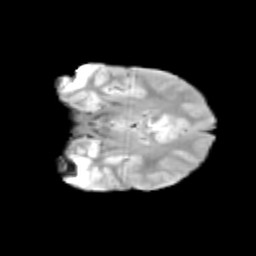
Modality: T2w
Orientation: coronal
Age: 11
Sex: female
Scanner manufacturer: siemens
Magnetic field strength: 3 T
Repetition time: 3.8 s
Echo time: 0.07 s